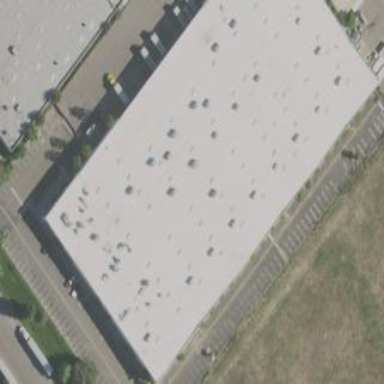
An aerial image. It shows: Warehouse building.